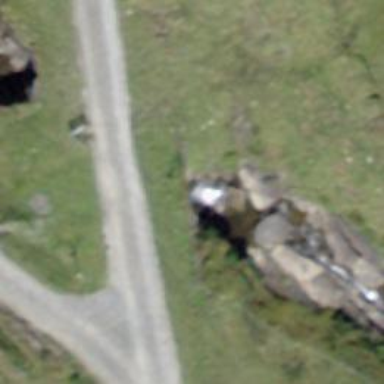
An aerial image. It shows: Culvert tunnel.